Aerial crown-view tile of a tropical tree (Barro Colorado Island, Panama), acquired 20240918:
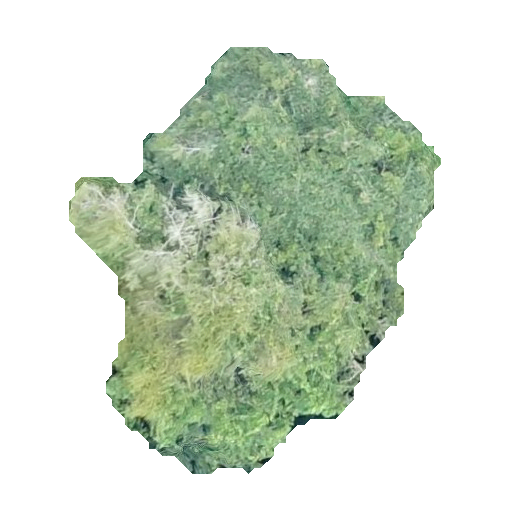
Species: Prioria copaifera
GBIF accepted scientific name: Prioria copaifera
Crown area: 158.569 m²